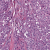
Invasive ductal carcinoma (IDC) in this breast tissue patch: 1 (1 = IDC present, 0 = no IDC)